Question: I just want to know how does facebook makes the chat bar always remains the bottom of the browser whether or not we scroll on the page
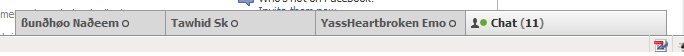
Answer: CSS
1. Use position:fixed to make the bar fixed
2. Use z-index to make the bar displays on top.
3. Tutorial how to make footer bar like Facebook. Old version